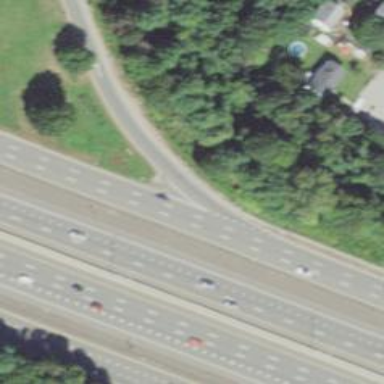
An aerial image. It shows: Expressway with asphalt surface and classified as primary highway.